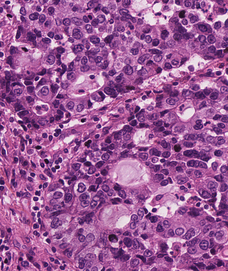
Tumor epithelial tissue: yes
Tumor-associated stroma tissue: yes
Normal tissue: no